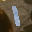
Label: 1